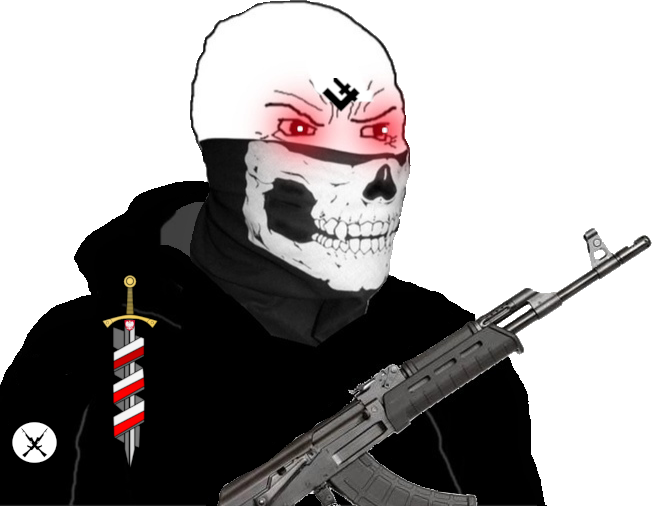
Label: 5_Hooker